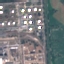
Land use / land cover: Industrial